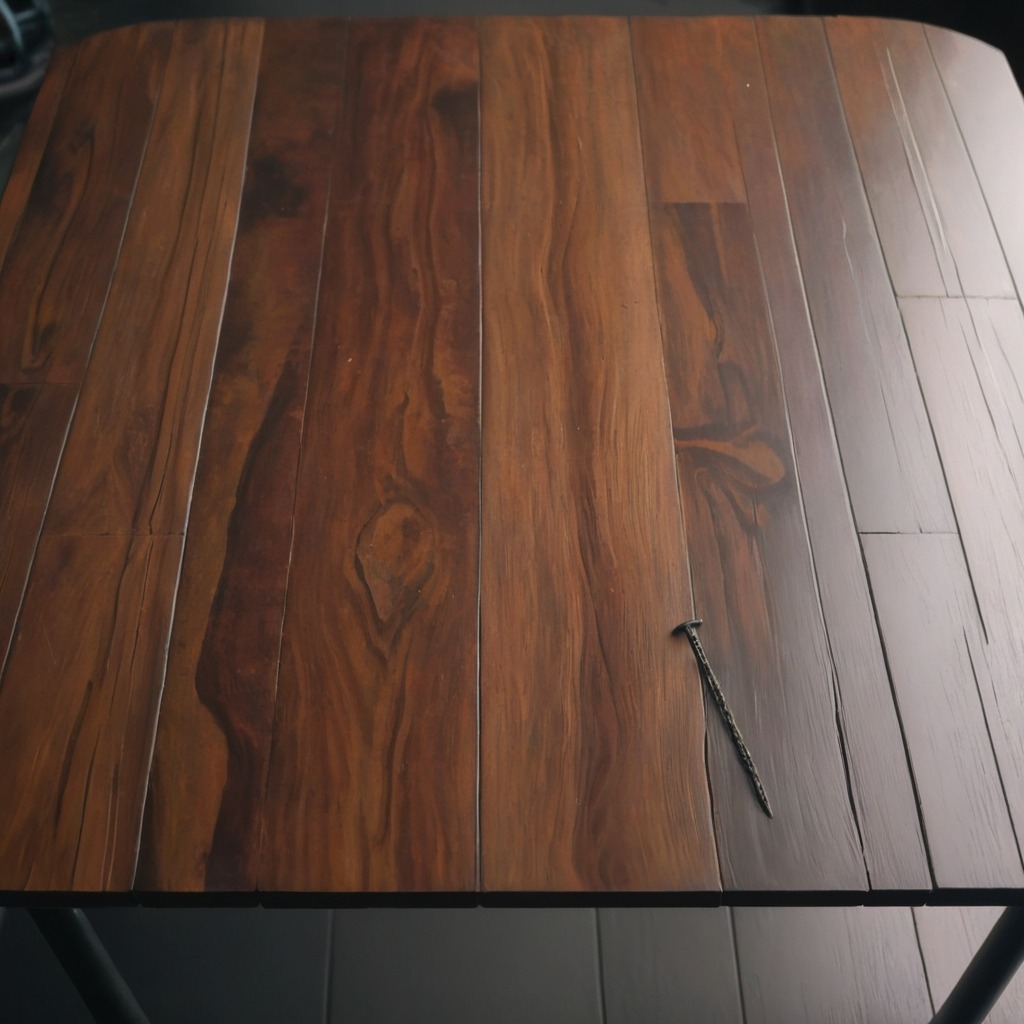
An iron nail is lying on the wooden table.